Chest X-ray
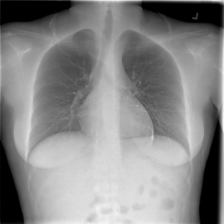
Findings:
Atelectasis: negative
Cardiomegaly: negative
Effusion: negative
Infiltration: negative
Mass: negative
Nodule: negative
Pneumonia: negative
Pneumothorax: negative
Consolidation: negative
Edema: negative
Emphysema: negative
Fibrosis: negative
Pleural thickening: negative
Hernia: negative